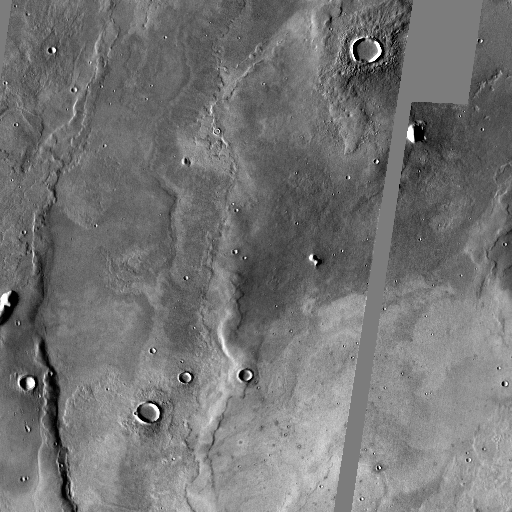
Crater classes present: Background, Other, Layered